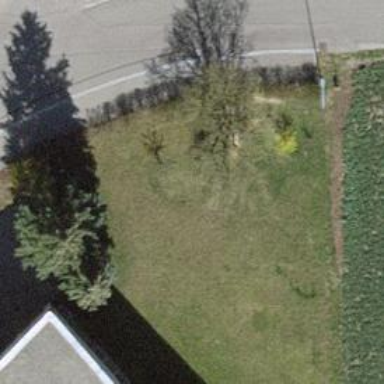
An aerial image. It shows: Urban tree adds touch of nature to the surroundings.